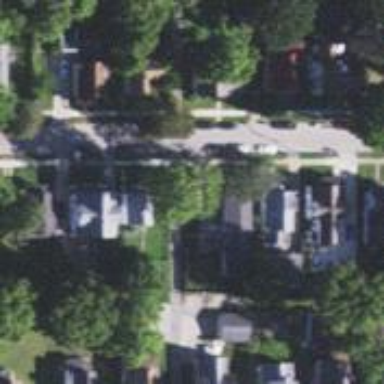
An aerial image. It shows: Alley classified as service road.